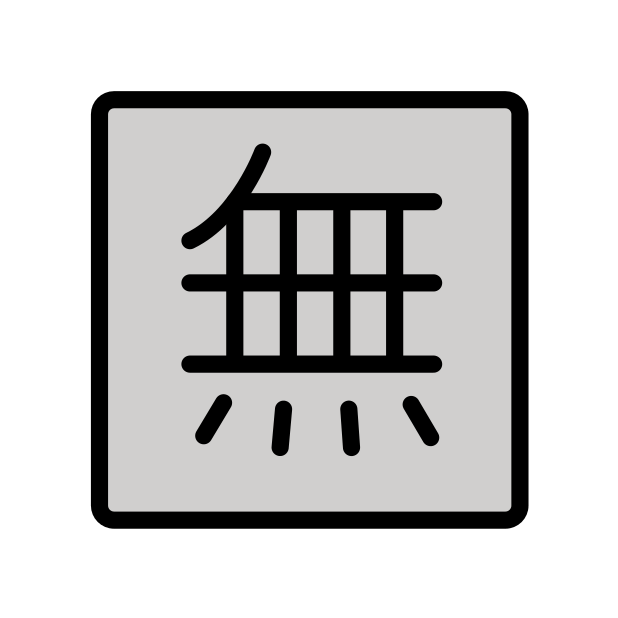
Japanese “free of charge” button